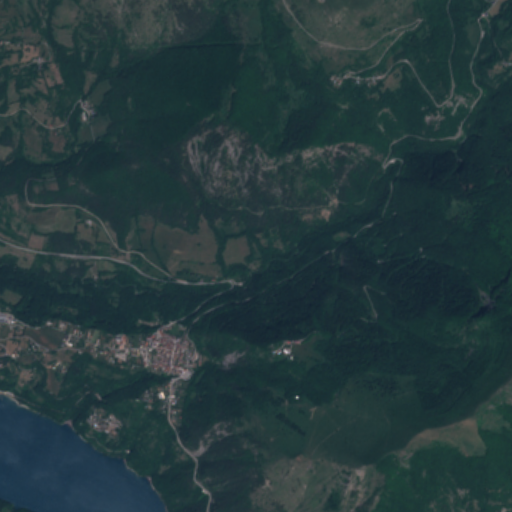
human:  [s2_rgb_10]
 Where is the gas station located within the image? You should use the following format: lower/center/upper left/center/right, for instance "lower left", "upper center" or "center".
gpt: The gas station is located in the lower center of the image.
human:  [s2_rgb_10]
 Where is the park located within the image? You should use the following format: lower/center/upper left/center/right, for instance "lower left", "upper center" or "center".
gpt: The park is located in the lower left of the image.
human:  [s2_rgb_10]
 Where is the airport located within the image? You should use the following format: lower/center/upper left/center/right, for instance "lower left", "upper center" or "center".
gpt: There is no airport in the image.